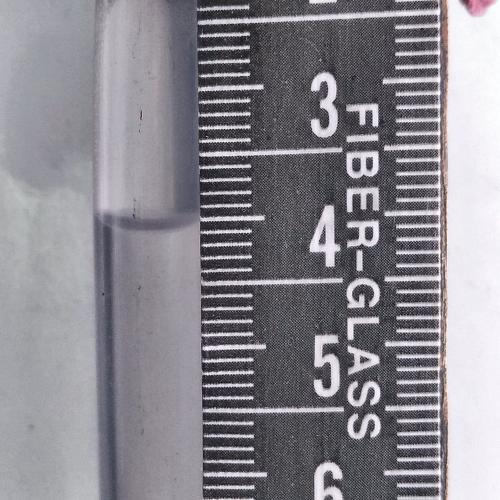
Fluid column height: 4.0 cm